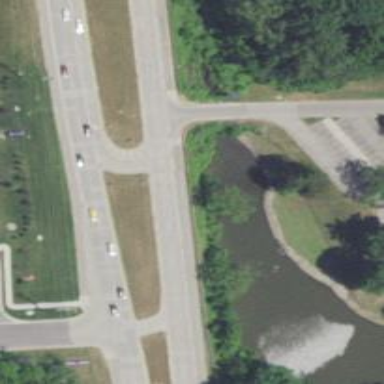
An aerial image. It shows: Primary link highway with asphalt surface.